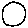
Label: circle